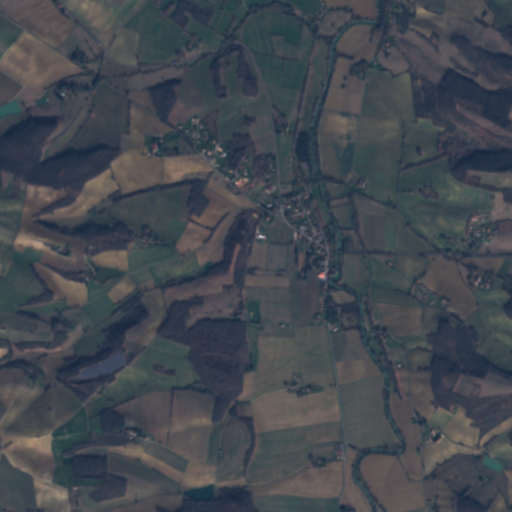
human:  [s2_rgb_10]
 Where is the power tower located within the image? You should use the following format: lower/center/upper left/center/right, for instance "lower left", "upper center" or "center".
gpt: The power tower is located in the lower left of the image.
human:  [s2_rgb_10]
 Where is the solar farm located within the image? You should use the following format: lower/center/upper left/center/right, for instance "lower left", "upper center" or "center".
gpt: The solar farm is located in the lower left of the image.
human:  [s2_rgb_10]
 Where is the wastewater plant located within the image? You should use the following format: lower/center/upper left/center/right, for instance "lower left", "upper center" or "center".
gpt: The wastewater plant is located in the upper center of the image.
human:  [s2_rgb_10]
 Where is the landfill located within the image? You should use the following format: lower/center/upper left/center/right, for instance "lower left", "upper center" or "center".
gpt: There is no landfill in the image.